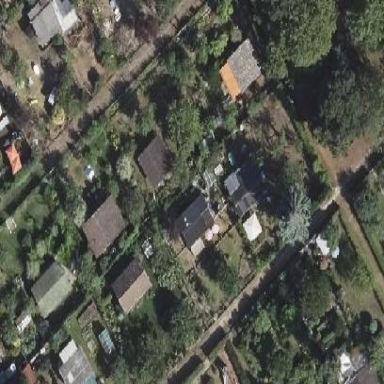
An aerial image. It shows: Plot in the allotments.